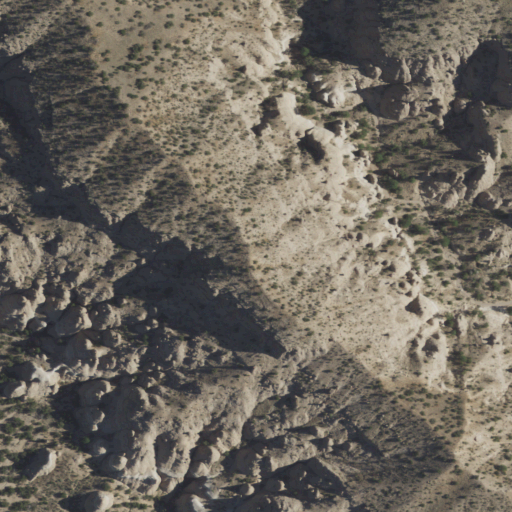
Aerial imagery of ridge(s) in New Mexico named Tent Rocks containing only shrub